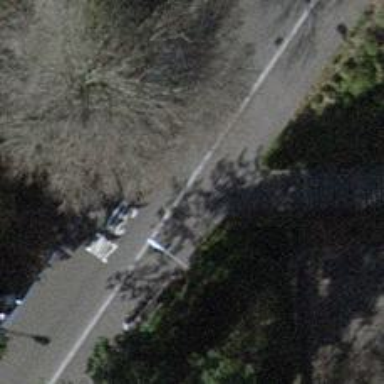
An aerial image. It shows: Stone steps along the road.